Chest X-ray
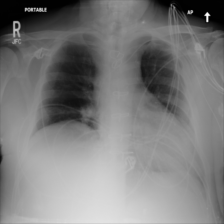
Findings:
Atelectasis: negative
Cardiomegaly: negative
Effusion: negative
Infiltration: negative
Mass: negative
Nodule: negative
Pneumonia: negative
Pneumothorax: negative
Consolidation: negative
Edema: negative
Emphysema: negative
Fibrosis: negative
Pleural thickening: negative
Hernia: negative